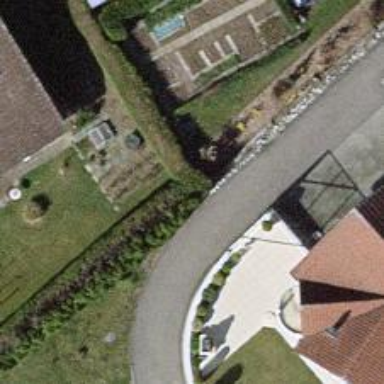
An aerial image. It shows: Hedge barrier.